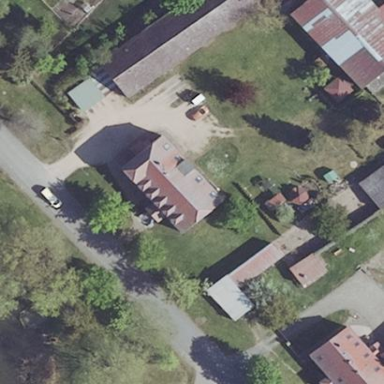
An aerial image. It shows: Residential building.